Question: I selected flake8 for my project on VSCode, which installed it into my virtualenv. It complains about many built-in functions, like 'open':

I assume it is and ?
How can I use flake8 in my virtualenv and remove these annoying warnings? I would like to keep flake8 in my environment because I also share it via requirements, with a strict version definition.
Thanks in advance.
---
# Environment
- - - - '3.7.8 (mccabe: 0.6.1, pycodestyle: 2.5.0, pyflakes: 2.1.1) CPython 3.7.4 on Linux'
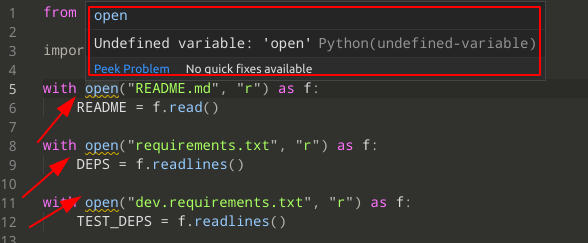
Answer: I do not know what's causing this error. I that VSCode selects flake8 on virtualenv, but it seems not. Let me give the solution first, then elaborate.
You need to open your user settings (find it via command pallette, CTRL+P) and search for 'flake8'.
<URL>
We are interested in "Flake8 Path" settings, which defaults to "flake8" value as seen in the screenshot.
I thought it would take flake8 from virtualenv but it does not. We need to change its value to '${workspaceFolder}/.venv/bin/flake8' (change '.venv' to your generic virtualenv folder), which will get rid of the error.
So the only mystery remaining is that where VSCode finds flake8. I do not have flake8 installed neither globally or as user, but since we solved the problem, it should not be a matter of understanding anyway.